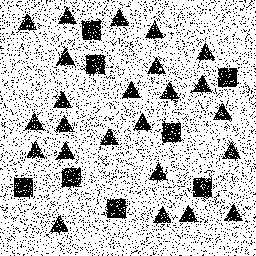
Squares: 8
Triangles: 24
Stars: 0
Total shapes: 32